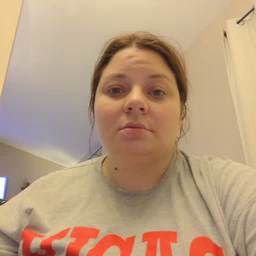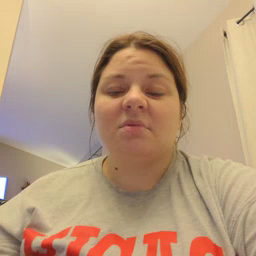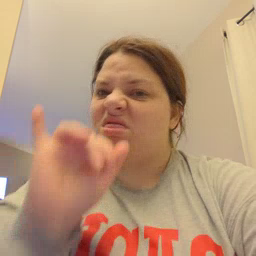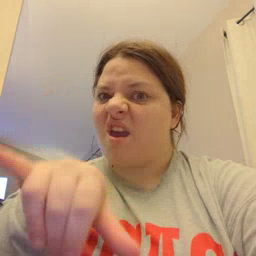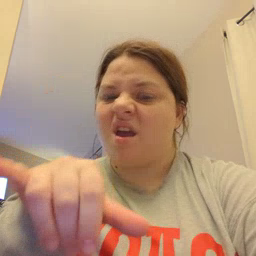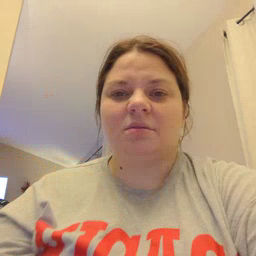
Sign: that